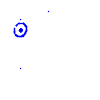
Particle: kaon